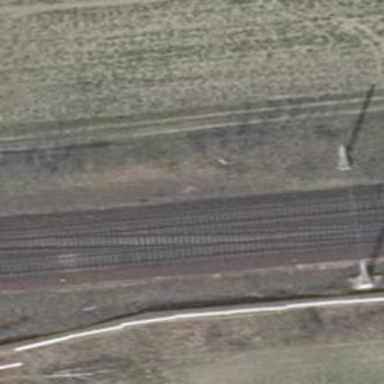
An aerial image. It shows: Railway track with contact line for electrification.